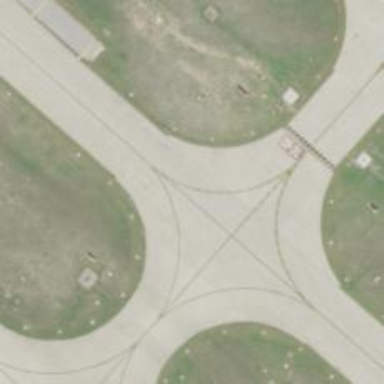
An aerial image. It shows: Image of taxiway at airport.